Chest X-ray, AP view. Patient: 52 years old, sex M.
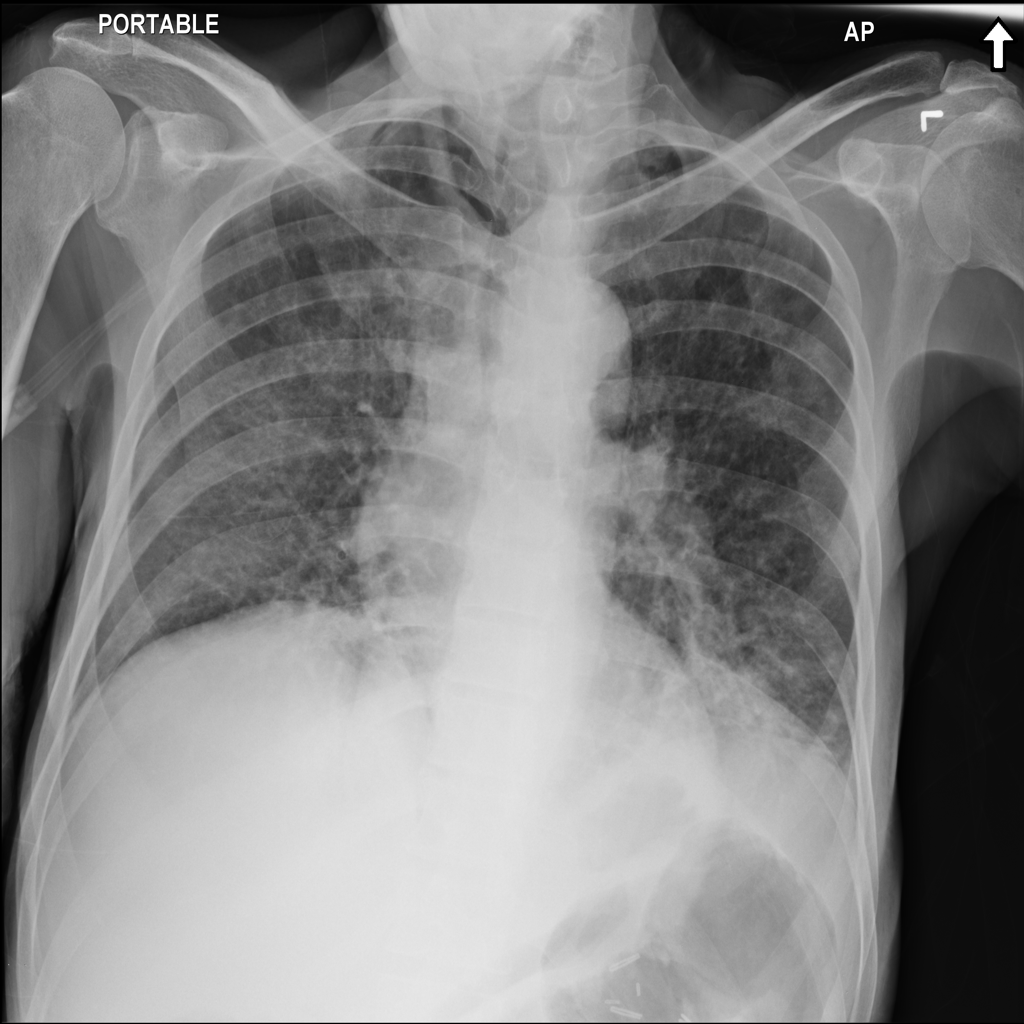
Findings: No Finding